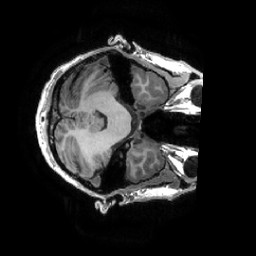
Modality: T1w
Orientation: axial
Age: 31
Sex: male
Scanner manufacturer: ge
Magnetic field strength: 3 T
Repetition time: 0.0073 s
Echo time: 0.003 s